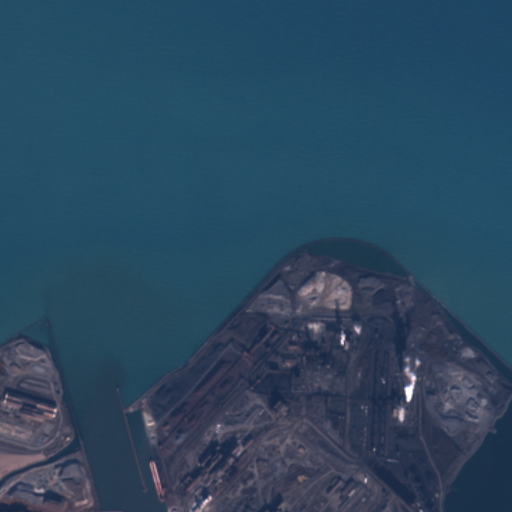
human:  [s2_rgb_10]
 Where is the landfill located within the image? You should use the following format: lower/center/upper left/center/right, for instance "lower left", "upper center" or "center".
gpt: The landfill is located in the lower left of the image.
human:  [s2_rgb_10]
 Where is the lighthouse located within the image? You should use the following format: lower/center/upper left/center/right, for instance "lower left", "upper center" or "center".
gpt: The lighthouse is located in the lower left of the image.
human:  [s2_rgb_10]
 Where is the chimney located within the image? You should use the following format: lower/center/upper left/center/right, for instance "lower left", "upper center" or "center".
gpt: The chimney is located in the lower center of the image.
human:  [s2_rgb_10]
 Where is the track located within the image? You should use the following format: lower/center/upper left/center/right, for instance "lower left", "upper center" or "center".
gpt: There is no track in the image.